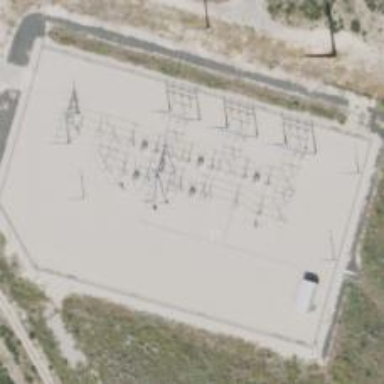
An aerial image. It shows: Switch for power supply.